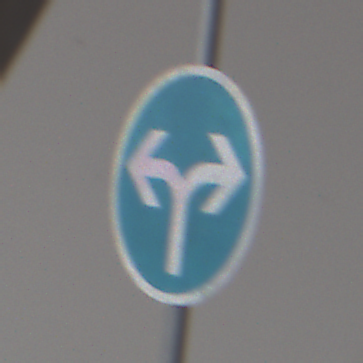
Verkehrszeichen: VorgeschriebeneFahrtrichtungRechtsOderLinks
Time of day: MorningAfternoon
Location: Roofed (Urban)
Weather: PartlyCloudy
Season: NotSpecified
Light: Natural